Question: I'm trying to make a CSS menu with submenus. When I move the mouse over a child element of list, I want the submenu to appear inside that child if there is any.

As it is avaliable to see above, sub menu appears but I don't want that to happen when I move the cursor over the areas that I've marked with circles. These are padding areas.
Here's my markup:
'''
<ul>
<li><a href="/home">Home</a></li>
<li><a href="#">About Us</a>
<ul>
<li><a href="/mission">Our Mission</a></li>
<li><a href="/vision">Our Vision</a></li>
</ul>
</li>
</ul>
'''
And this is the CSS:
'''
a { color: #000; text-decoration: none; }
a:hover { color: #A0A0A0; }
ul > li { float: left; padding: 0px 30px; list-style-type: none;
margin: 0px 5px; background-color: #CACACA; }
ul > li:hover > ul { display: inline; }
ul > li > ul { position: fixed; display: none; }
'''
Now there is no problem with this code. As you can see in <URL>, it works as I wanted, the submenu appears when I move the mouse over the "About Us" menu.
However, my problem here is that there are blank spaces(padding) inside menu items and the submenu appears even if I hover over these spaces. But I want the submenu to appear only when I hover the '<a>' element inside the '<li>'.
To accomplish this, I tried that code:
'''
ul > li > a:hover > ul { display: inline; }
'''
instead of the existing:
'''
ul > li:hover > ul { display: inline; }
'''
but it didn't work, I wasn't expecting since the '<a>' and '<ul>' are the children of the very same '<li>' element.
I'm creating a template for a CMS, so I don't want to get involved with jQuery implementations too much, like setting 'id's or 'class'es for list elements. I want to make an implementation with pure CSS.
And I will be using seperating images between list elements, so I must use 'padding' instead of 'margin'.
If I was using 'margin', it would be easy since the 'width' of the list element would be same with the '<a>' element's 'width'.
But here, after all these exceptions, I need some help. Any ideas are highly appreciated.
Thanks in advance.
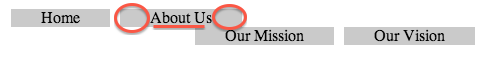
Answer: This is possible, but only-just, and with some fairly severe caveats; first the CSS to hide/show the sub-menu:
'''
ul > li > ul {
position: fixed;
opacity: 0;
-moz-transition: opacity 1s linear;
-ms-transition: opacity 1s linear;
-o-transition: opacity 1s linear;
-webkit-transition: opacity 1s linear;
transition: opacity 1s linear;
}
ul > li a:hover + ul,
ul > li:hover a + ul:hover{
opacity: 1;
-moz-transition: opacity 1s linear;
-ms-transition: opacity 1s linear;
-o-transition: opacity 1s linear;
-webkit-transition: opacity 1s linear;
transition: opacity 1s linear;
}
'''
<URL>.
Now, the caveats:
1. The display property won't animate (it can't, there's no interim states between none and inline-block (or between any other valid values for the property), so the sub-menu always has to be 'visible'/'present' on the page (albeit with an opacity of 0 hiding it in most browsers).
2. The transitions are necessary, because that's the only way that the cursor would have time to move from the a link to the ul without it immediately hiding; the transition is, basically, a time-delay to allow the second of the selectors, ul > li:hover a + ul:hover to match.
3. cross-browser compatibility is likely to be a problem, since transitions aren't supported in Internet Explorer < 10, mind you nor is opacity until version 9.
4. The major problem, though, is selector specificity. It's going to be rather difficult to write the selectors for arbitrary-depth menus using this technique. So, while it's possible, I certainly wouldn't recommend using this approach, as it seems far too prone to failure.